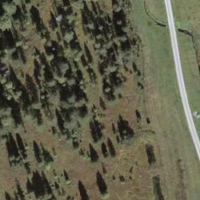
EUNIS habitat code: 26
Species observed at this site:
Somatochlora alpestris